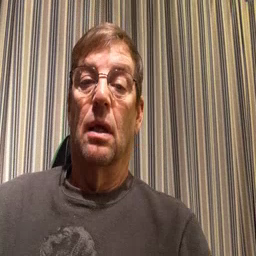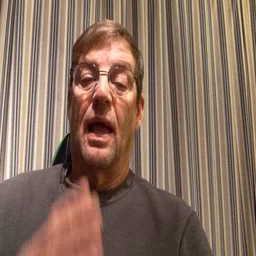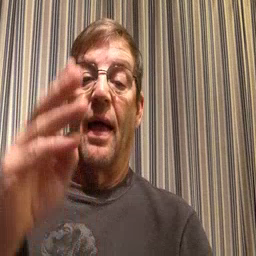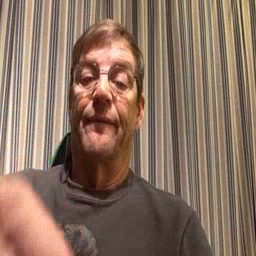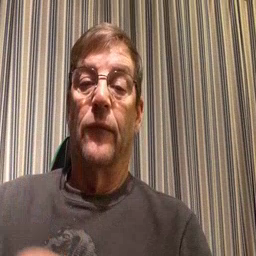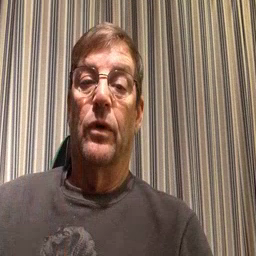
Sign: after